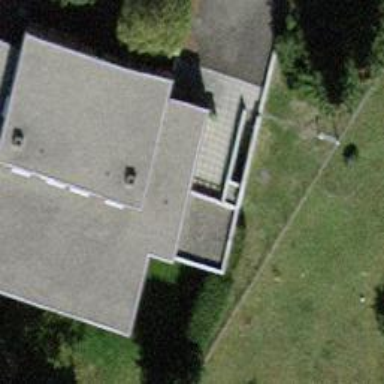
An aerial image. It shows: Semidetached house.